Interaction volume radius: 5 \u00c5
Interaction volume height: 35 \u00c5
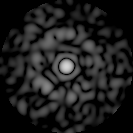
Disorder parameter: 0.8149